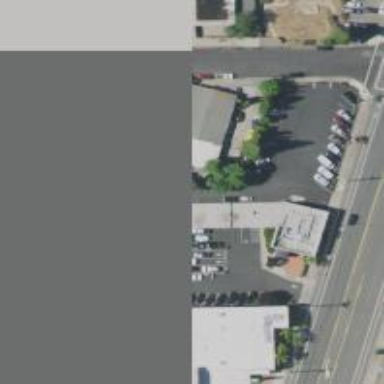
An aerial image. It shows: Car rental facility.